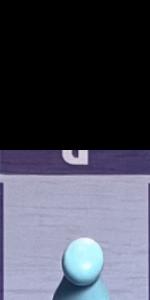
Label: Empty